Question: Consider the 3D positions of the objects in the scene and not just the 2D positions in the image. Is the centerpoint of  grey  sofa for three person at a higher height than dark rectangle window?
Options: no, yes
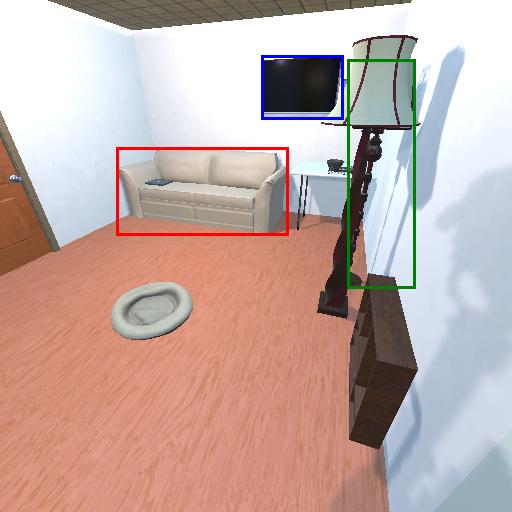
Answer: no